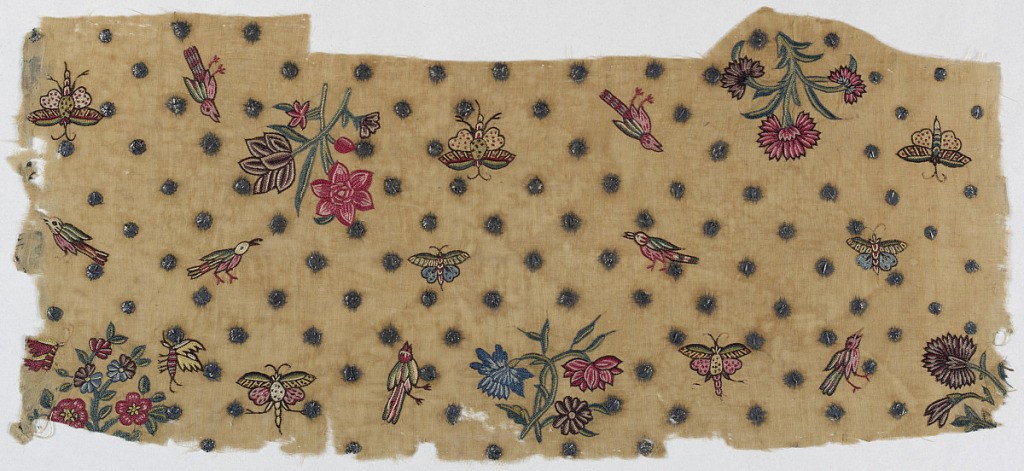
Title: Fragment
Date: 18th century
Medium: cotton, silk, metallic thread Technique: chain stitch embroidery on plain weave
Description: Cotton muslin with Mughal-style embroidery, mainly in chain stitch, showing detached floral sprays, birds, and insects in colored silks and metallic thread.